Question: I have to parse only the positions and points from <URL> on it expect the last one. Now I have written a code which is like this,
'''
from bs4 import BeautifulSoup
import urllib2
def overall_standing():
url_list = ["http://www.afl.com.au/afl/stats/player-ratings/overall-standings#",
"http://www.afl.com.au/afl/stats/player-ratings/overall-standings#page/2",
# "http://www.afl.com.au/afl/stats/player-ratings/overall-standings#page/3",
# "http://www.afl.com.au/afl/stats/player-ratings/overall-standings#page/4",
# "http://www.afl.com.au/afl/stats/player-ratings/overall-standings#page/5",
# "http://www.afl.com.au/afl/stats/player-ratings/overall-standings#page/6",
# "http://www.afl.com.au/afl/stats/player-ratings/overall-standings#page/7",
# "http://www.afl.com.au/afl/stats/player-ratings/overall-standings#page/8",
# "http://www.afl.com.au/afl/stats/player-ratings/overall-standings#page/9",
# "http://www.afl.com.au/afl/stats/player-ratings/overall-standings#page/10",
# "http://www.afl.com.au/afl/stats/player-ratings/overall-standings#page/11",
# "http://www.afl.com.au/afl/stats/player-ratings/overall-standings#page/12",
# "http://www.afl.com.au/afl/stats/player-ratings/overall-standings#page/13",
# "http://www.afl.com.au/afl/stats/player-ratings/overall-standings#page/14",
# "http://www.afl.com.au/afl/stats/player-ratings/overall-standings#page/15",
# "http://www.afl.com.au/afl/stats/player-ratings/overall-standings#page/16",
# "http://www.afl.com.au/afl/stats/player-ratings/overall-standings#page/17",
# "http://www.afl.com.au/afl/stats/player-ratings/overall-standings#page/18",
# "http://www.afl.com.au/afl/stats/player-ratings/overall-standings#page/19",
# "http://www.afl.com.au/afl/stats/player-ratings/overall-standings#page/20",
"http://www.afl.com.au/afl/stats/player-ratings/overall-standings#page/21"]
gDictPlayerPointsInfo = {}
for url in url_list:
print url
header = {'User-Agent': 'Mozilla/5.0'}
header = {'User-Agent': 'Mozilla/5.0'}
req = urllib2.Request(url,headers=header)
page = urllib2.urlopen(req)
soup = BeautifulSoup(page)
table = soup.find("table", { "class" : "ladder zebra player-ratings" })
lCount = 1
for row in table.find_all("tr"):
lPlayerName = ""
lTeamName = ""
lPosition = ""
lPoint = ""
for cell in row.find_all("td"):
if lCount == 2:
lPlayerName = str(cell.get_text()).strip().upper()
elif lCount == 3:
lTeamName = str(cell.get_text()).strip().split("
")[-1].strip().upper()
elif lCount == 4:
lPosition = str(cell.get_text().strip())
elif lCount == 6:
lPoint = str(cell.get_text().strip())
lCount += 1
if url == "http://www.afl.com.au/afl/stats/player-ratings/overall-standings#page/2":
print lTeamName, lPlayerName, lPoint
if lPlayerName <> "" and lTeamName <> "":
lStr = lPosition + "," + lPoint
# if gDictPlayerPointsInfo.has_key(lTeamName):
# gDictPlayerPointsInfo[lTeamName].append({lPlayerName:lStr})
# else:
gDictPlayerPointsInfo[lTeamName+","+lPlayerName] = lStr
lCount = 1
lfp = open("a.txt","w")
for key in gDictPlayerPointsInfo:
if key.find("RICHMOND"):
lfp.write(str(gDictPlayerPointsInfo[key]))
lfp.close()
return gDictPlayerPointsInfo
# overall_standing()
'''
but the problem is it always gives me the first listing's points and positions, It ignored the other 20. How could I get the positions and points for the whole 21? Now I heard scrapy can do this type thing pretty easy but I am not fully familiar with scrapy. Is there any other way possible than using scrapy.
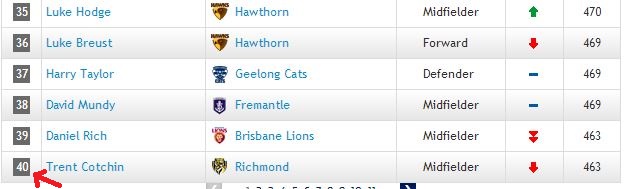
Answer: This is happening because these links are handled by the server, and often the portion of the link followed by the '#' symbol, called the <URL>, is processed by the browser and refers to some link or 'javascript' behavior, i.e. loading a different set of results.
I would suggest two appraoches, either finding a way to use a link which the server can evaluate that you could continue using 'scrapy' with or using a webdriver like 'selenium'.
Your first step is to identify the 'javascript' load call, often 'ajax', and use those links to pull your information. These are calls to the site's DB. This can be done by opening your web inspector and watching the network traffic as you click the next search result page:

and then after the click

we can see that there is a new call the this url:
'''
http://www.afl.com.au/api/cfs/afl/playerRatings?roundId=CD_R201401408&pageNum=3&pageSize=40
'''
This url returns a 'json' file which can be parsed, and you can even shorten your steps are it looks like you can control more what information is returned to you.
You could either write a method to generate a series of links for you:
'''
def gen_url(page_no):
return "http://www.afl.com.au/api/cfs/afl/playerRatings?roundId=CD_R201401408&pageNum=" + str(page_no) + "&pageSize=40"
'''
and then, for example, use 'scrapy' with the seed list:
'''
seed = [gen_url(i) for i in range(20)]
'''
or you can try tweaking the url parameters and see what you get, maybe you can get multiple pages at a time:
'''
http://www.afl.com.au/api/cfs/afl/playerRatings?roundId=CD_R201401408&pageNum=1&pageSize=200
'''
I changed the end the 'pageSize' parameter to '200' since it seems this corresponds directly to the number of results returned.
There is a chance this method would not work as sites sometimes block their data API from outside usage via screening the ip of where the request is coming from.
If this is the case you should go with the following approach.
Using something like <URL> which is a webdriver, you can use what is loaded into a browser to evaluate data that is loaded after the server has returned the webpage.
There is some <URL> that needs to be set up in order for selenium to be usable, but it is a very powerful tool once you have it working.
A simple example of this would be:
'''
from selenium import webdriver
driver = webdriver.Firefox()
driver.get("http://www.afl.com.au/stats/player-ratings/overall-standings")
'''
You will see a python controlled Firefox browser (this can be done with other browsers too) open on your screen and load the url you provide, then follow the commands you give it which can be done from a shell even (useful for debugging) and you can search and parse html in the same way you would with 'scrapy' (code contd from previous code section...)
If you want to perform something like clicking the next page button:
'''
driver.find_elements_by_xpath("//div[@class='pagination']//li[@class='page']")
'''
That expression may need some tweaking but it intends to find all the 'li' elements of 'class='page'' that are in the 'div' with 'class='pagination'', the '//' means shortened path between elements, your other alternative would be like '/html/body/div/div/.....' until you get to the one in question, which is why '//div/...' is useful and appealing.
For specific help and reference on locating elements see <URL>
My usual method is trial and error for this, tweaking the expression until it hits the target elements I want. This is where the console/shell comes in handy. After setting up the 'driver' as above, I usually try and build my expression:
Say you have an 'html' structure like:
'''
<html>
<head></head>
<body>
<div id="container">
<div id="info-i-want">
treasure chest
</div>
</div>
</body>
</html>
'''
I would start with something like:
'''
>>> print driver.get_element_by_xpath("//body")
'<body>
<div id="container">
<div id="info-i-want">
treasure chest
</div>
</div>
</body>'
>>> print driver.get_element_by_xpath("//div[@id='container']")
<div id="container">
<div id="info-i-want">
treasure chest
</div>
</div>
>>> print driver.get_element_by_xpath("//div[@id='info-i-want']")
<div id="info-i-want">
treasure chest
</div>
>>> print driver.get_element_by_xpath("//div[@id='info-i-want']/text()")
treasure chest
>>> # BOOM TREASURE!
'''
Usually it will be more complex, but this is a good and often necessary debugging tactic.
Back to your case, you could then save them out into an array:
'''
links = driver.find_elements_by_xpath("//div[@class='pagination']//li[@class='page']")
'''
and then one by one click them, scrape the new data, click the next one:
'''
import time
from selenium import webdriver
driver = None
try:
driver = webdriver.Firefox()
driver.get("http://www.afl.com.au/stats/player-ratings/overall-standings")
#
# Scrape the first page
#
links = driver.find_elements_by_xpath("//div[@class='pagination']//li[@class='page']")
for link in links:
link.click()
#
# scrape the next page
#
time.sleep(1) # pause for a time period to let the data load
finally:
if driver:
driver.close()
'''
It is best to wrap it all in a 'try...finally' type block to make sure you close the driver instance.
If you decide to delve deeper into the selenium approach, you can refer to their <URL>.
Happy scraping!